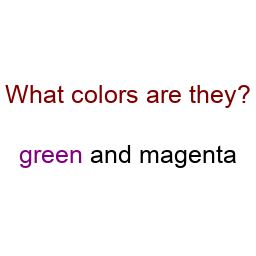
Color: purple, black
Color name shown: green, magenta
Background color: white
Question text color: maroon